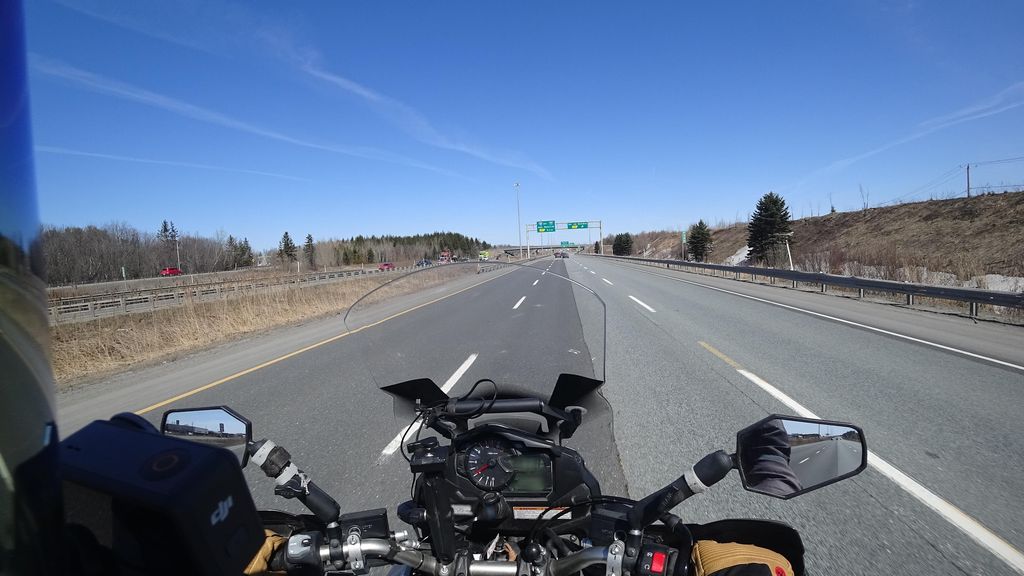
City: quebec_city